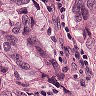
Metastatic tissue present: yes